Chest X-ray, AP view. Patient: 68 years old, sex F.
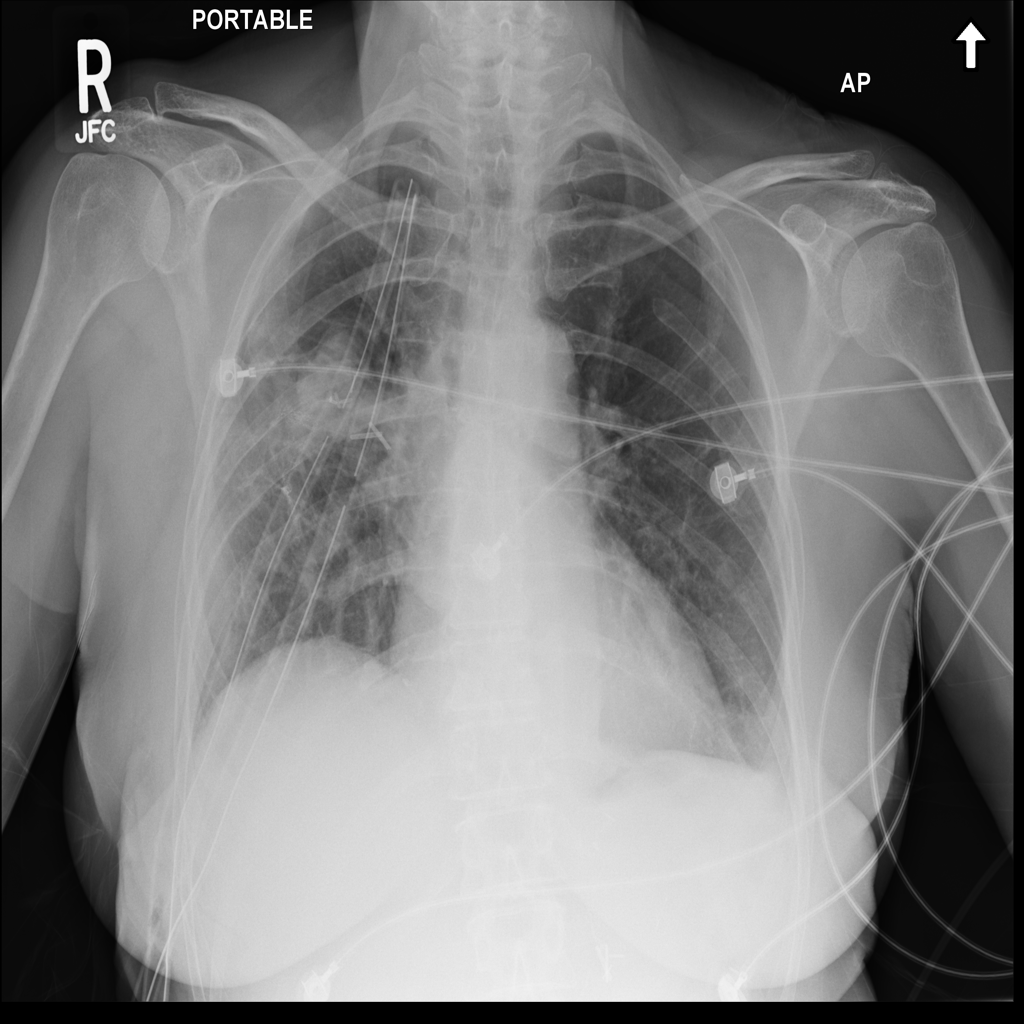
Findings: Effusion